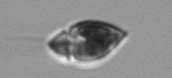
Label: Amphidinium